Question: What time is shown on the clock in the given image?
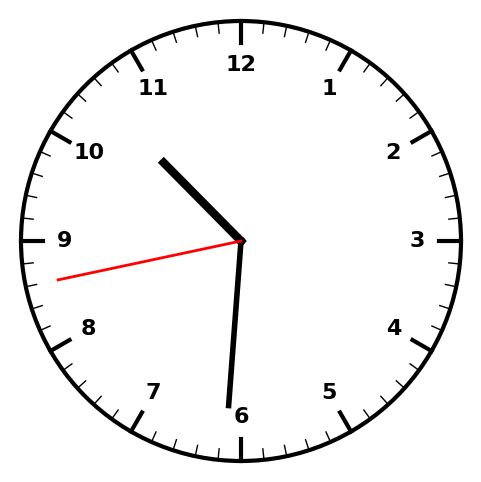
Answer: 10:30:43